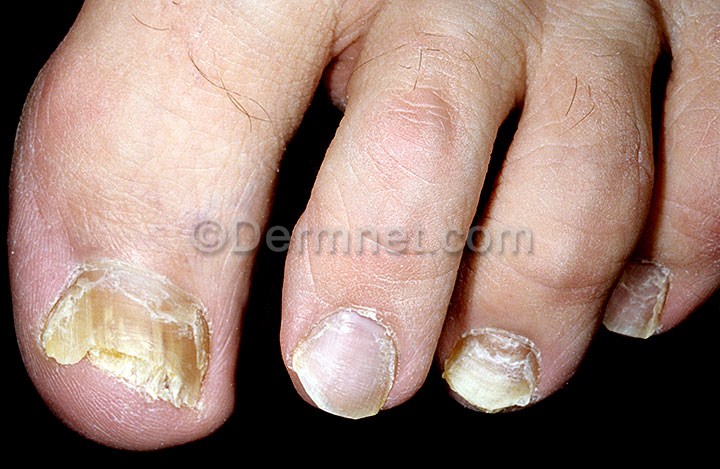
Disease: Nail Fungus and other Nail Disease